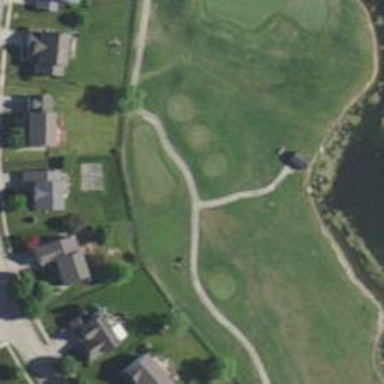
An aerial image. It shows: Path for both roads and golfers.